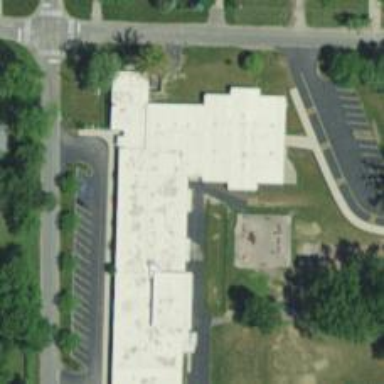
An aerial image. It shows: School.